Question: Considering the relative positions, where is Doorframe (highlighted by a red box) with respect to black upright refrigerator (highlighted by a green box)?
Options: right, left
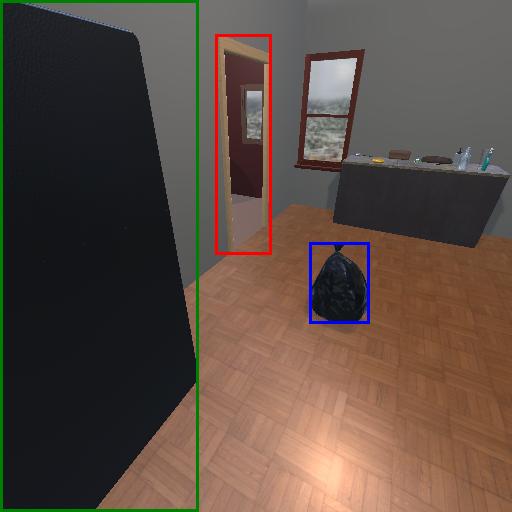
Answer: right